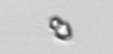
Label: Heterocapsa_rotundata